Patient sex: M
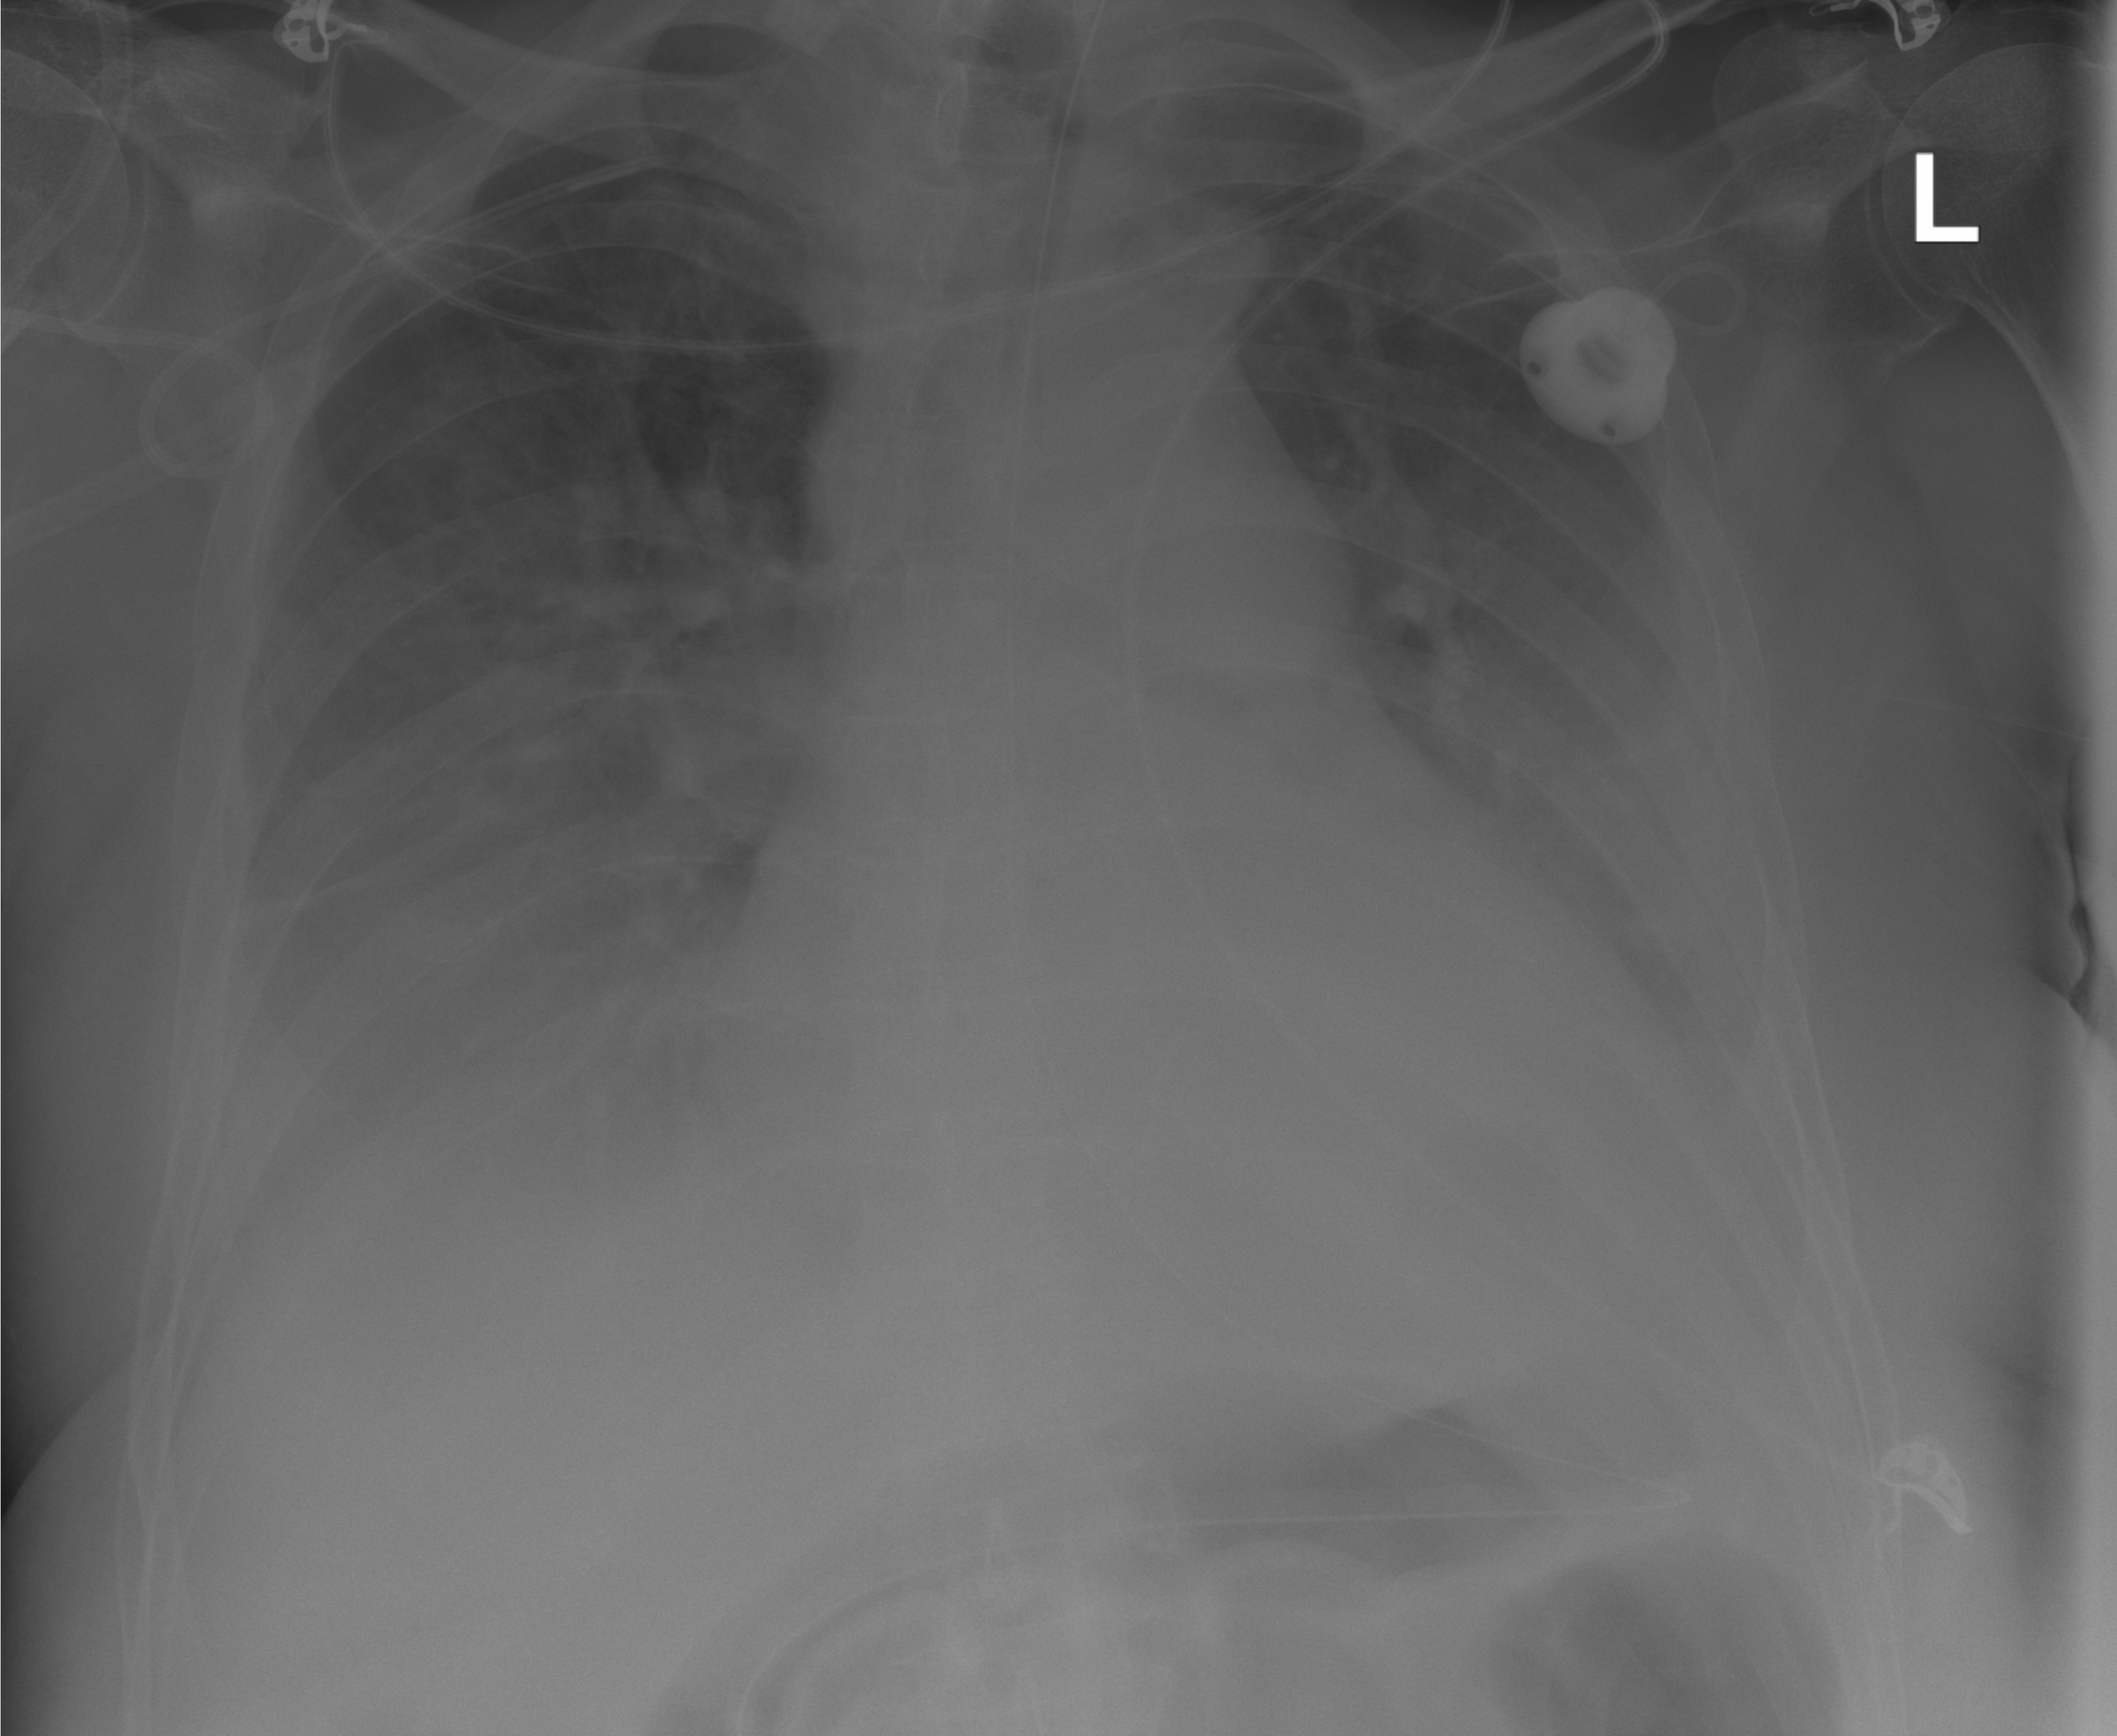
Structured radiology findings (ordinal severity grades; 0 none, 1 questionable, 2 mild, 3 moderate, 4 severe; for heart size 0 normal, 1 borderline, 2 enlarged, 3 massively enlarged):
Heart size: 1
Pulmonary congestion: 0
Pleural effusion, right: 3
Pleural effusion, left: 3
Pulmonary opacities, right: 2
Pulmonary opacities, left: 2
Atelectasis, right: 3
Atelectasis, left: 3